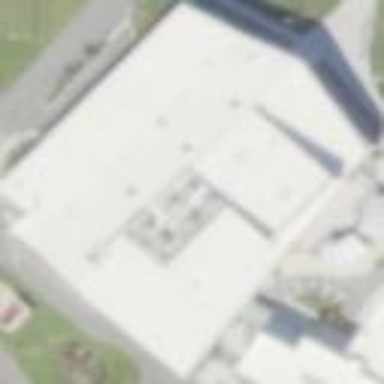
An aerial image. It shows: Community center building.